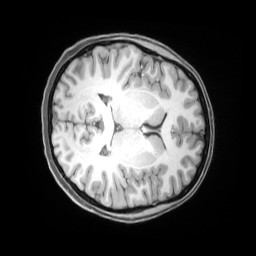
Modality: T1w
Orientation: axial
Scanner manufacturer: siemens
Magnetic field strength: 3 T
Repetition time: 2.53 s
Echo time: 0.00169 s